Question: I am looking for something like this........

If it is only in the horizontal direction then float:left would do the trick.... but if we want an element to take up the vertical space whenever possible, then how do we do it? Be it an image or any DOM element, how do we get this type of alignment dynamically?
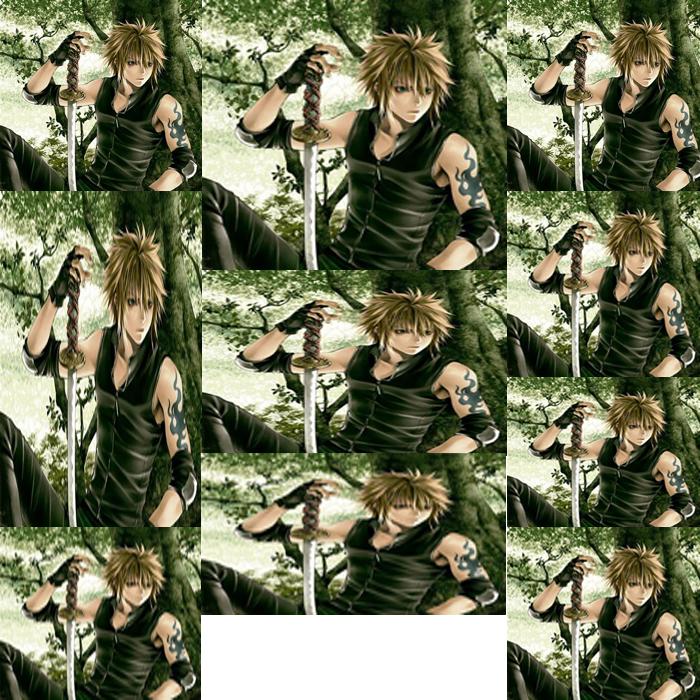
Answer: Please go through the Jquery Masonry plugin.
It is designed to address exactly this issue.
> Masonry is a dynamic grid layout plugin for jQuery. Think of it as the flip-side of CSS floats. Whereas floating arranges elements horizontally then vertically, Masonry arranges elements vertically, positioning each element in the next open spot in the grid. The result minimizes vertical gaps between elements of varying height, just like a mason fitting stones in a wall.
URL: <URL>